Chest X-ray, PA view. Patient: 60 years old, sex M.
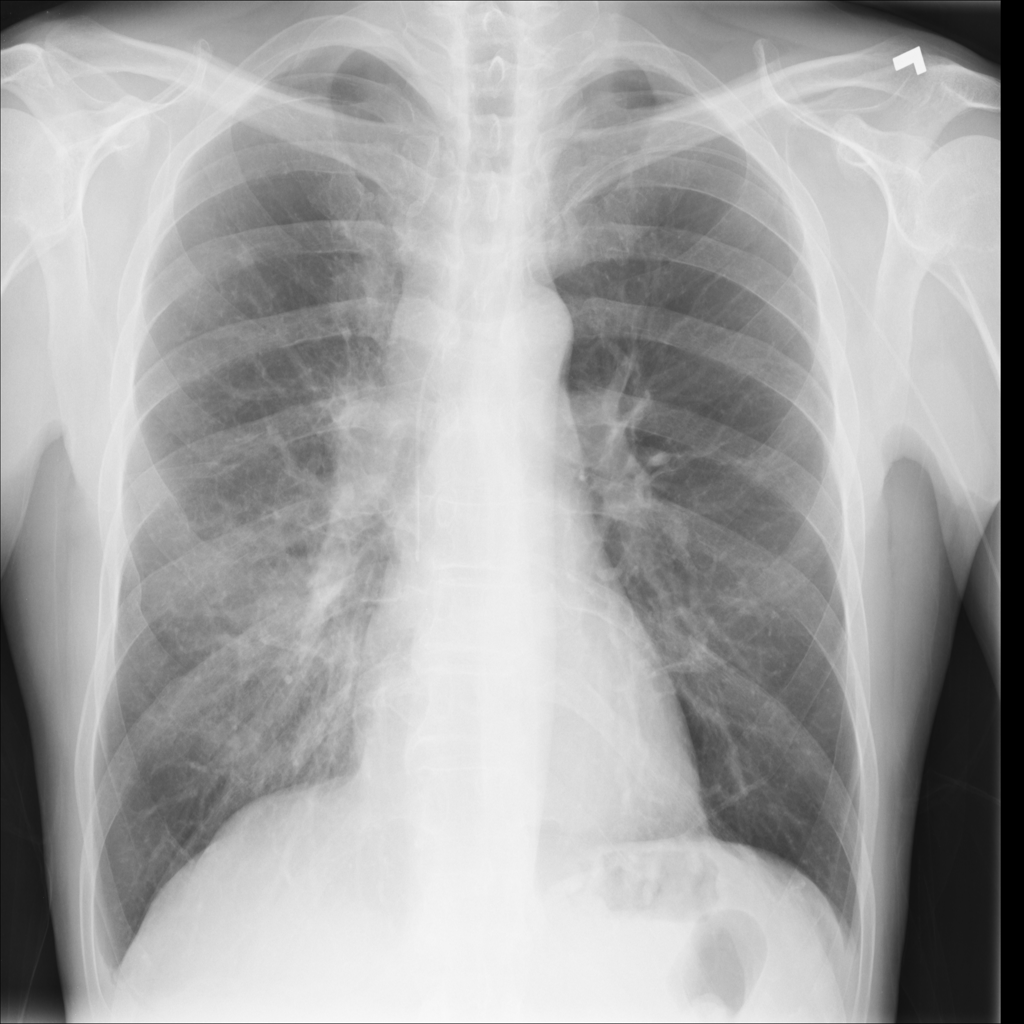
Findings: Atelectasis, Infiltration, Pneumonia